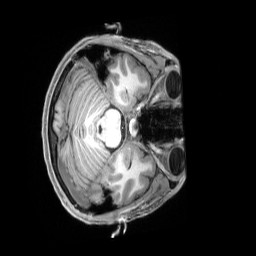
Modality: T1w
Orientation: axial
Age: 29
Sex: male
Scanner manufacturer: siemens
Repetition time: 2.3 s
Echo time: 0.00229 s